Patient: sex M, age 36
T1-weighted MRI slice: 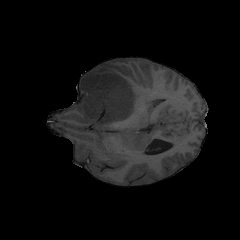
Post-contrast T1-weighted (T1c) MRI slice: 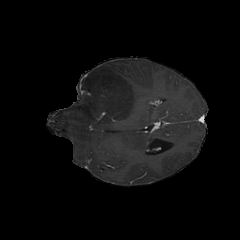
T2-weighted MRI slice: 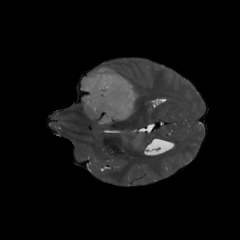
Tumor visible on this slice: yes
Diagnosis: Glioblastoma, IDH-wildtype
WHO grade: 4